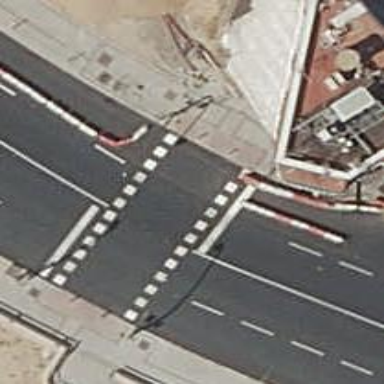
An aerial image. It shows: Road with traffic signals at crossing.